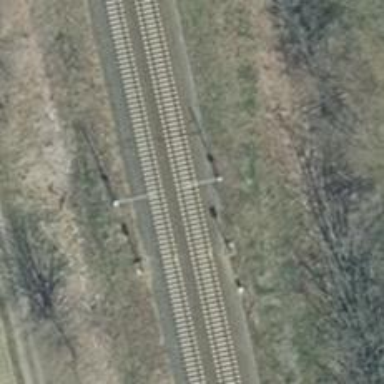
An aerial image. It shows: Milestone along the railway track with catenary mast.